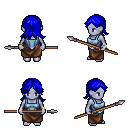
a pixel art fantasy rpg character, female body template, dark elf, purple skin, blue vest, robe skirt, blue loose hair, bracelets, spear, four views (front, back, left, right), 2x2 character sprite sheet, small pixel art, hard edges, no anti-aliasing